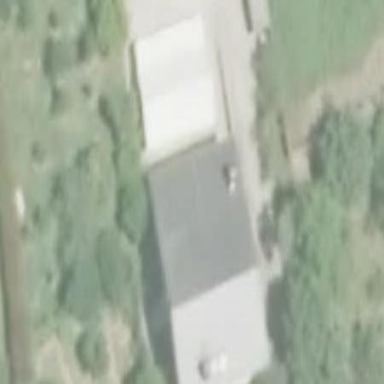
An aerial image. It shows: Simple and straightforward house.